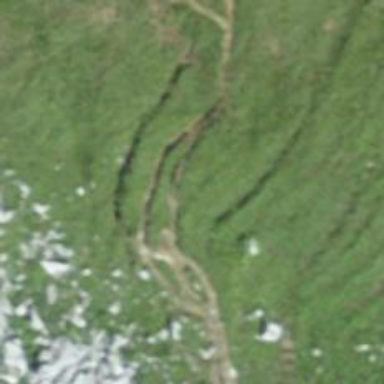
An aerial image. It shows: Path.